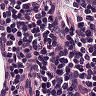
Metastatic tissue present: no